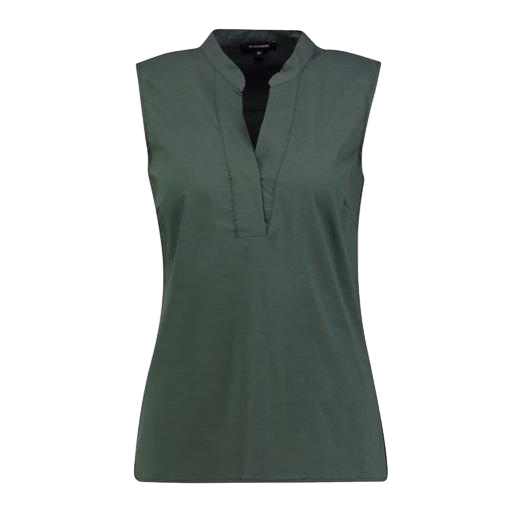
green funnel neck vest, sleeveless polo, sleeveless shirt, white background